【题型】填空题　【知识点】解析几何　【难度】medium
设直线系 \( M:(x-1)\cos\theta + (y-2)\sin\theta = 1\ (0\leq\theta\leq 2\pi) \)，对于下列四个命题:

$\textcircled{1}$ \( M \) 中所有直线均经过一个定点;

$\textcircled{2}$ 存在定点 \( P \) 不在 \( M \) 中的任一条直线上;

$\textcircled{3}$ 对于任意整数 \( n(n\geq 3) \)，存在正 \( n \) 边形，使其所有边均在 \( M \) 中的直线上;

$\textcircled{4}$ \( M \) 中的直线所能围成的正三角形面积都相等.

其中真命题的序号是 \underline{\quad}（写出所有真命题的序号）

\vspace{1em}
【解答】
\textbf{答案} $\textcircled{2}$$\textcircled{3}$

\vspace{1em}

\textbf{分析} 令
\[
\begin{cases}
x-1 = \cos\theta \\
y-2 = \sin\theta
\end{cases}
\]
消去 \( \theta \)，即可得到直线系 \( M \) 表示圆 \( (x-1)^2 + (y-2)^2 = 1 \) 的切线的集合，即可判断$\textcircled{1}$$\textcircled{2}$$\textcircled{3}$，再利用特殊值判断④;

\vspace{1em}

\textbf{解析} 解: 由直线系 \( M:(x-1)\cos\theta + (y-2)\sin\theta = 1\ (0\leq\theta\leq 2\pi) \)，

可令
\[
\begin{cases}
x-1 = \cos\theta \\
y-2 = \sin\theta
\end{cases}
\]
消去 \( \theta \) 可得 \( (x-1)^2 + (y-2)^2 = 1 \)，

故直线系 \( M \) 表示圆 \( (x-1)^2 + (y-2)^2 = 1 \) 的切线的集合，故$\textcircled{1}$不正确;

因为对任意 \( \theta \)，存在定点 \( (1,2) \) 不在直线系 \( M \) 中的任意一条上，故$\textcircled{2}$正确;

由于圆 \( (x-1)^2 + (y-2)^2 = 1 \) 的外切正 \( n \) 边形，所有的边都在直线系 \( M \) 中，故$\textcircled{3}$正确;

\( M \) 中的直线所能围成的正三角形的边长不一定相等，故它们的面积不一定相等，如图中等边三角形 \( ABC \) 和 \( ADE \) 面积不相等，故$\textcircled{4}$不正确.

\vspace{1em}

\vspace{1em}

综上，正确的命题是$\textcircled{2}$$\textcircled{3}$.

故答案为: \(\boldsymbol{$\textcircled{2}$$\textcircled{3}$}\).
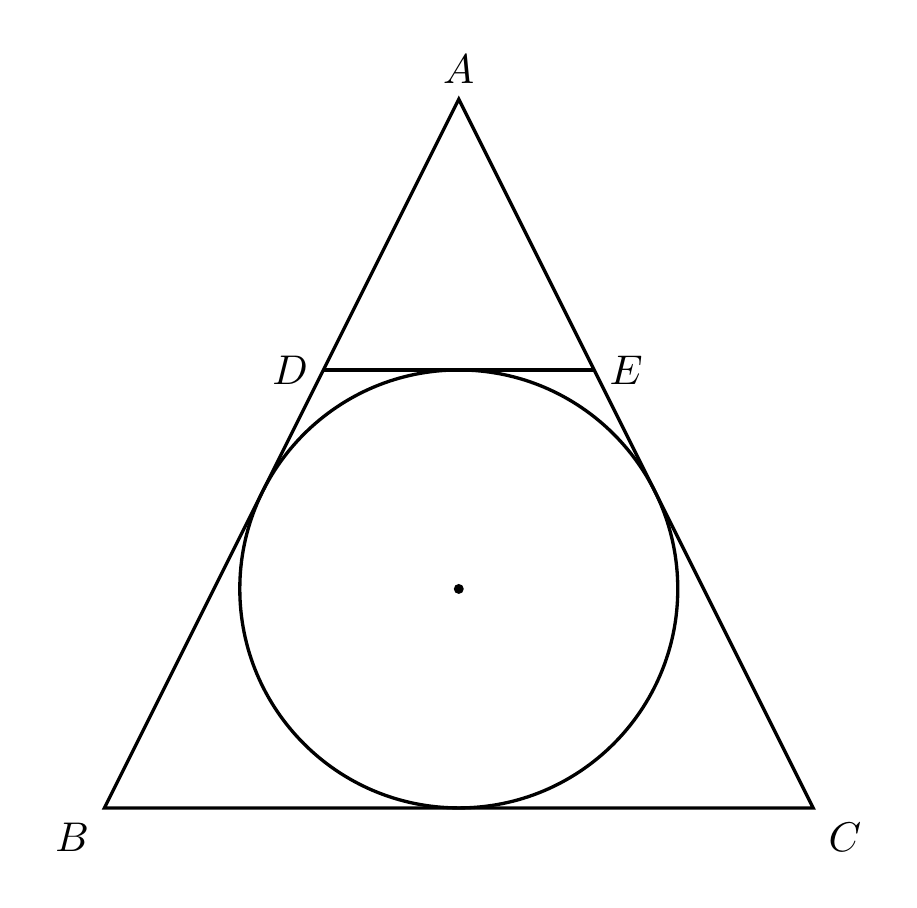